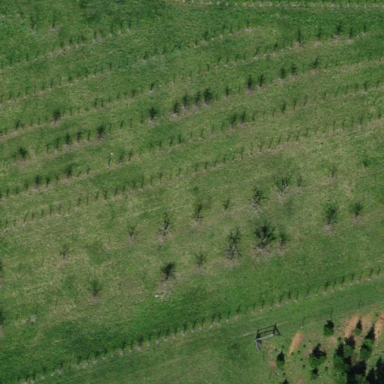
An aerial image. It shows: Orchard.